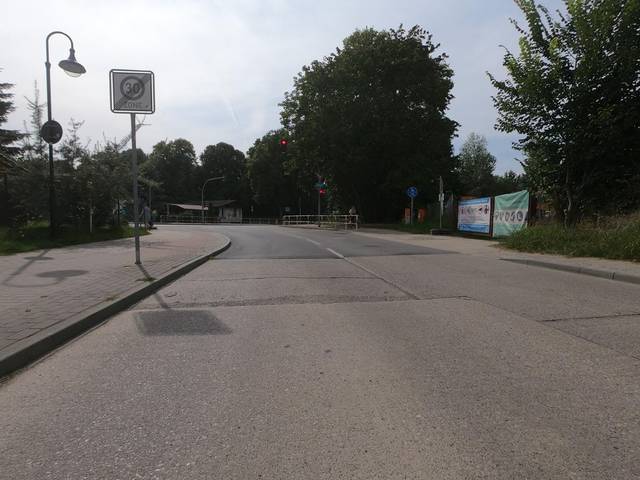
Region: Germany
Coordinates: 52.677, 13.601